Field crop: maize
Growth stage: 2
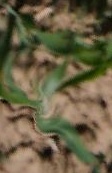
Species: maize